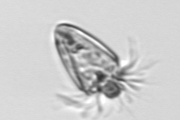
Label: Strombidium_tintinnodes